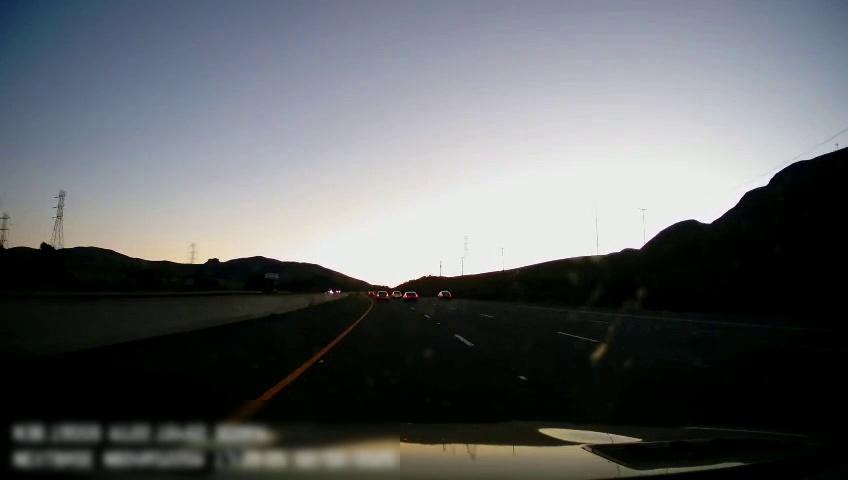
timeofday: Day
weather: Sunny
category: Drivable Space
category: Vehicles | Car
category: Vehicles | Car
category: Vehicles | Car
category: Vehicles | Car
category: Lanes | Alternate Lane
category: Lanes | Current Lane
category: Lanes | Current Lane
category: Lanes | Alternate Lane
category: Lanes | Alternate Lane